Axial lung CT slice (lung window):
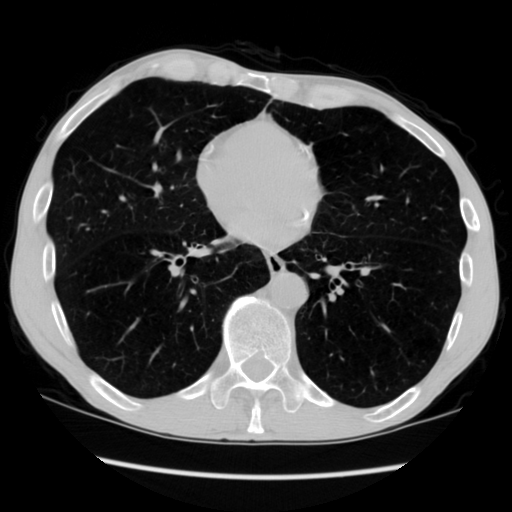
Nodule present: no